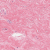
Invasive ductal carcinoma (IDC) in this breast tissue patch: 0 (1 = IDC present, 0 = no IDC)